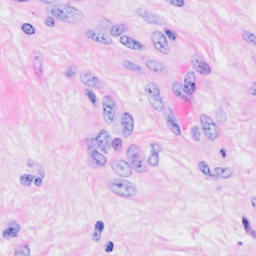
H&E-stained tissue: Breast